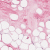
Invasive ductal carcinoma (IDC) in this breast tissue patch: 0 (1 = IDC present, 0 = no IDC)